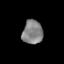
Tissue: prostate
Cell type: Epithelial cells
Senescence score: 0.3406
Nuclear area (px): 474
Mean DAPI intensity: 131.422